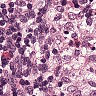
Metastatic tissue present: no